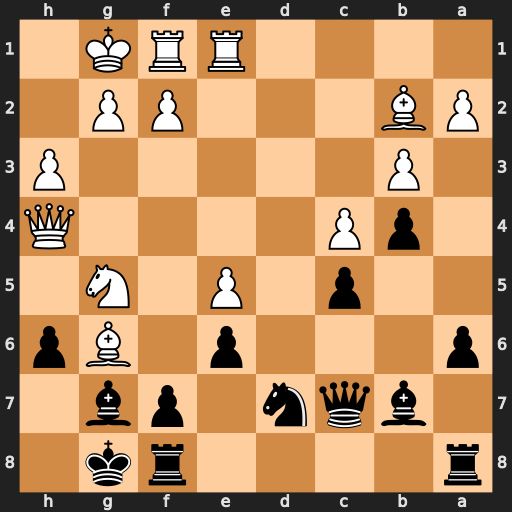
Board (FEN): r4rk1/1bqn1pb1/p3p1Bp/2p1P1N1/1pP4Q/1P5P/PB3PP1/4RRK1
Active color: b
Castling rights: -
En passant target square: -
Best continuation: fxg6 Nxe6 Qc6 Qg4 Rf5 Nxg7 Rg5 f3 Rxg4